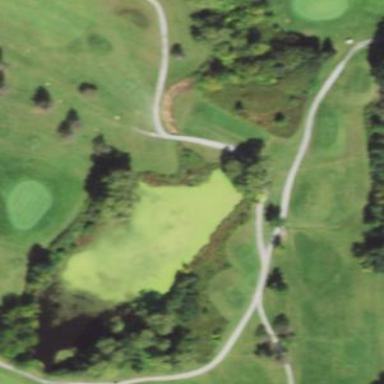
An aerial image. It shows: Water hazard on golf course. The hazard is natural water feature.